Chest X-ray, PA view. Patient: 68 years old, sex M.
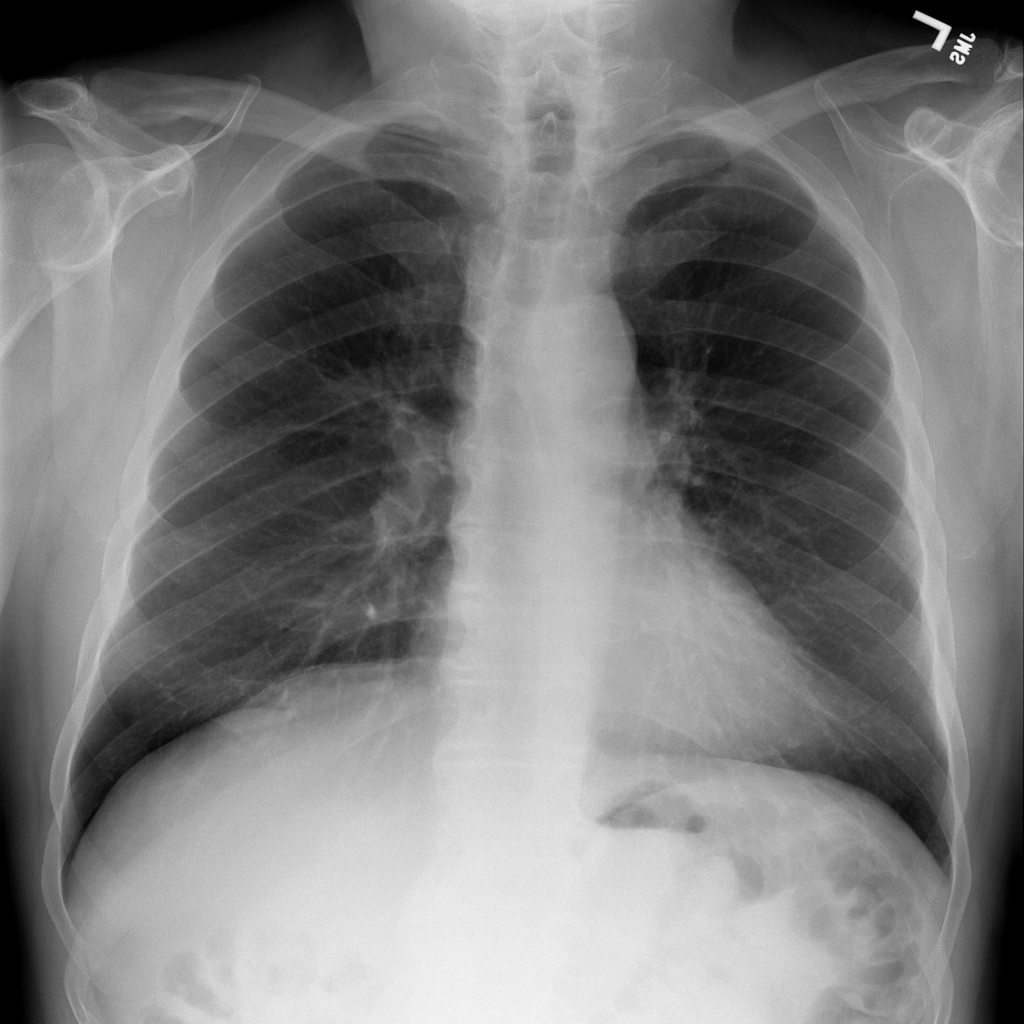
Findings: No Finding